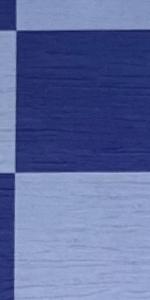
Label: Empty